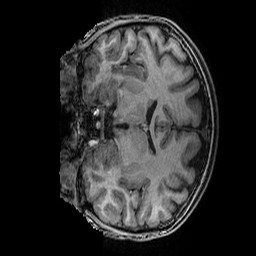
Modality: T1w
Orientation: coronal
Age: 12
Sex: male
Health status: ill
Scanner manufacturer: ge
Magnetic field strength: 3 T
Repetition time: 0.00802 s
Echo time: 0.003568 s